Question: How can I uncheck the "use same device for future launches"?

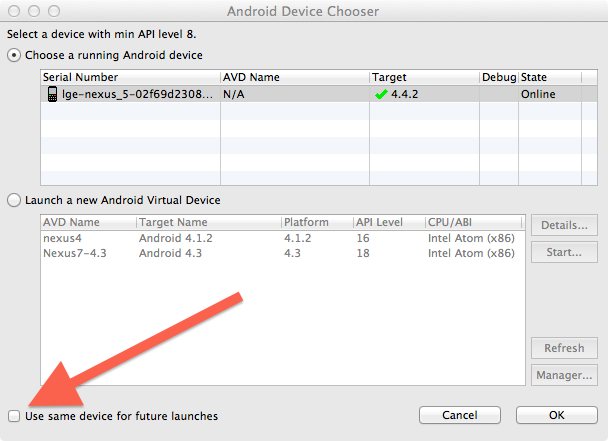
Answer: Right click on your project, and go to 'Run As -> Run Configurations'.

Then, under 'Android Application -> (Your Project)', go to the 'Target' tab, and check the first radio option 'Always prompt to pick device'.